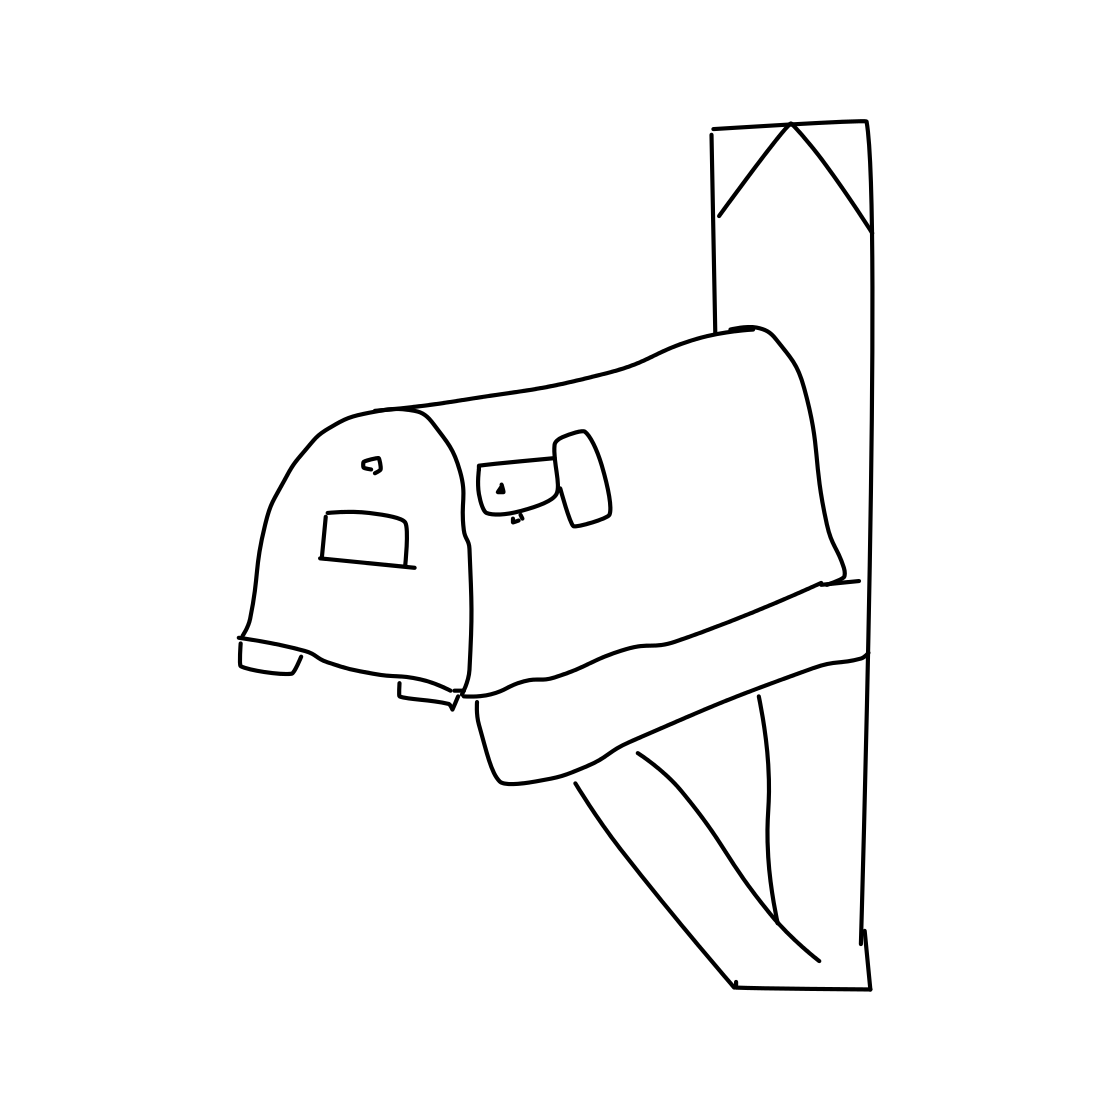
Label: mailbox